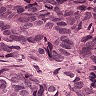
Metastatic tissue present: yes